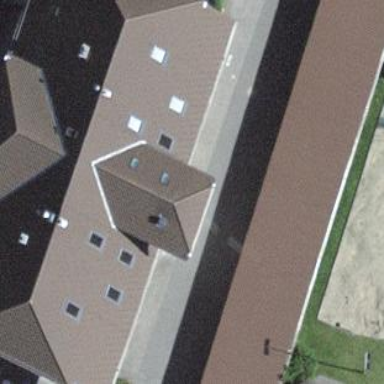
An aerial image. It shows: View of roof of building.